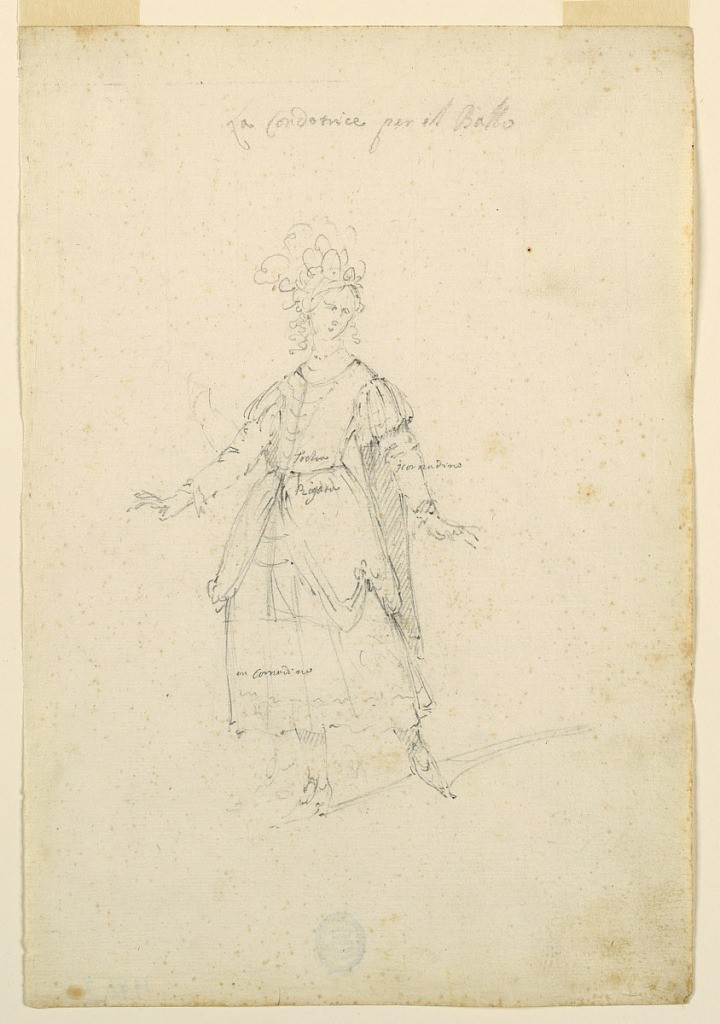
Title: Costume Design: A Woman Singer for a Ballet
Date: ca. 1720
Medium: Lead pencil on paper
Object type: Drawing
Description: Vertical rectangle. A woman is shown frontally, walking with outstretched hands. Written in the bodice above the waist: "Tochn." Below: "Rigata," in the lower part of the left sleeve: "scornadino," in the skirt: "vn cornadino," on top: "La condotrice per il Ballo."